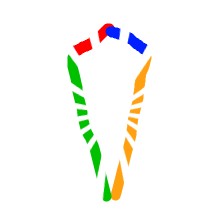
Shape: kite